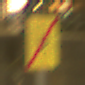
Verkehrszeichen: EndeUmleitung
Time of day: Night
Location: Outdoor (Urban)
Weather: Overcast
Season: NotSpecified
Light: Artificial